Question: The app is building without an error, but when running it gives the following error in the logcat:
> java.lang.NullPointerException: Attempt to invoke virtual method 'int java.lang.Integer.intValue()' on a null object reference at com.bwae.kuja.Main2Activity.onDataChange.
I also received the warning:
> unboxing of 'ds.child("Price).getValue(Integer.class) may produce java.lang.NullPointerException.
I am new to the use of Integers, so please and kindly assist me with the necessary edit I should make to my code:
'''
@Override
protected void onCreate(Bundle savedInstanceState) {
super.onCreate(savedInstanceState);
setContentView(R.layout.activity_main2);
mda = FirebaseDatabase.getInstance().getReference().child("Cart");
ValueEventListener eventListener = mda.addValueEventListener(new ValueEventListener() {
@Override
public void onDataChange(@NonNull DataSnapshot dataSnapshot) {
int sum = 0;
for (DataSnapshot ds : dataSnapshot.getChildren()) {
int pvalue = ds.child("Price").getValue(Integer.class);
sum += pvalue;
if (sum < 100) {
Toast.makeText(getApplicationContext(), "success", Toast.LENGTH_SHORT).show();
} else {
Toast.makeText(getApplicationContext(), "sorry", Toast.LENGTH_SHORT).show();
}
}
}
@Override
public void onCancelled(@NonNull DatabaseError databaseError) {
Log.d(TAG, databaseError.getMessage());
}
});
'''
THE picture below is a view of my database. I am trying to get the total values of the figures under price, for example 99+66

Once the total is calculated from the child (price) in the database if the total is less than 100, I should receive a toast message saying success.
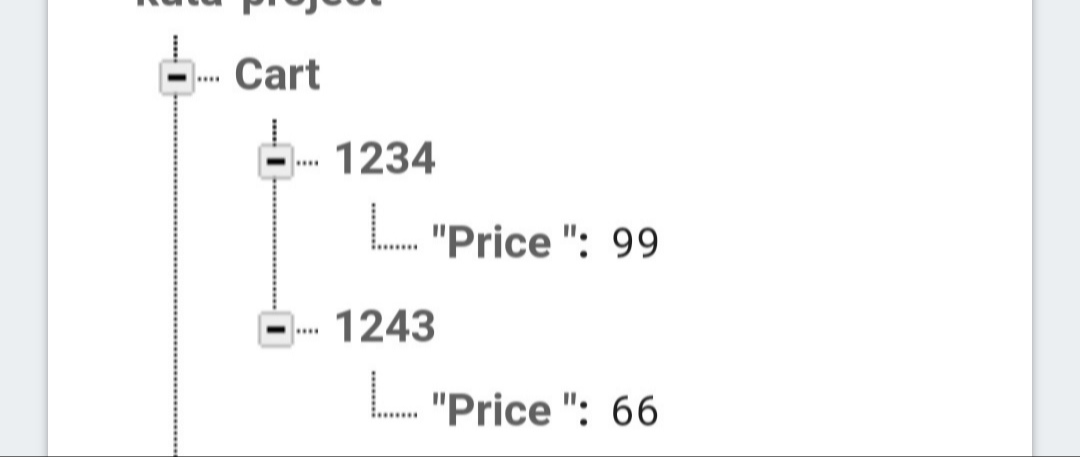
Answer: From the screenshot of your data it seems like you have a space character after 'Price', so '"Price "'. Here's how property names 'Price' and 'Price' show up in the Firebase console:
<URL>
You can either fix this mistake in your data, or update the code to read the value from the correct property:
'''
int pvalue = ds.child("Price ").getValue(Integer.class);
'''